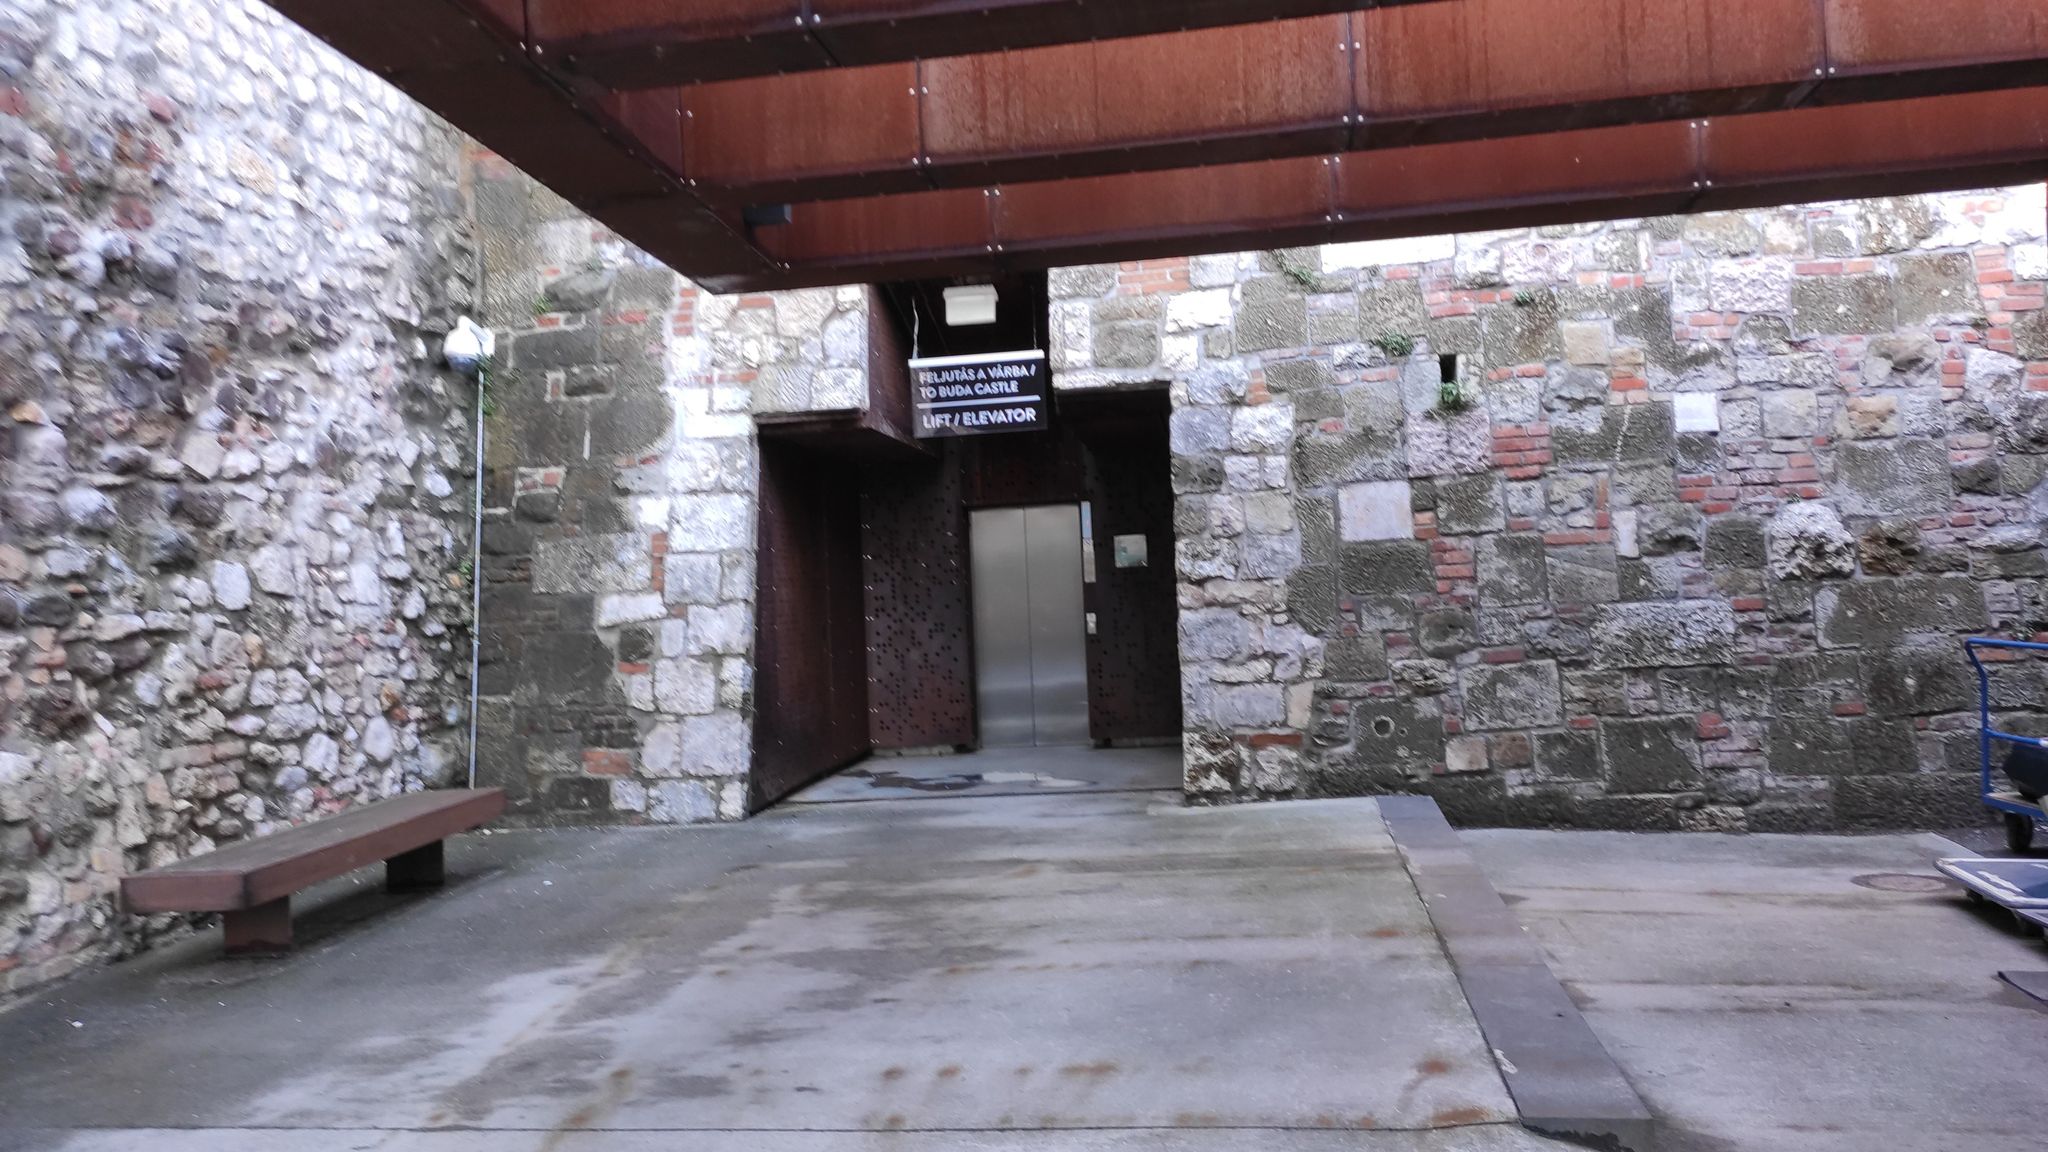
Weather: snowy
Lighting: day
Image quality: good
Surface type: walking surface
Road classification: road
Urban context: urban centre
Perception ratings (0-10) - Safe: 0.52, Lively: 1.93, Beautiful: 1.08, Boring: 7.18, Depressing: 5.67, Wealthy: 2.1